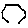
Label: hexagon